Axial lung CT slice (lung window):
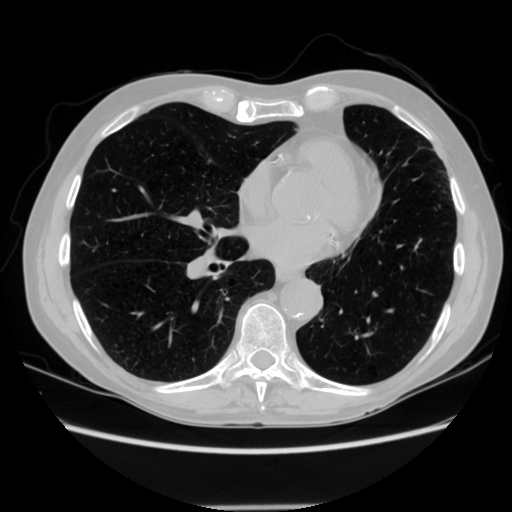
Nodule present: no